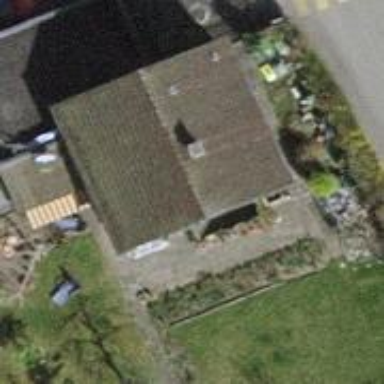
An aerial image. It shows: Simple and straightforward house.